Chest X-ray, PA view. Patient: 63 years old, sex M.
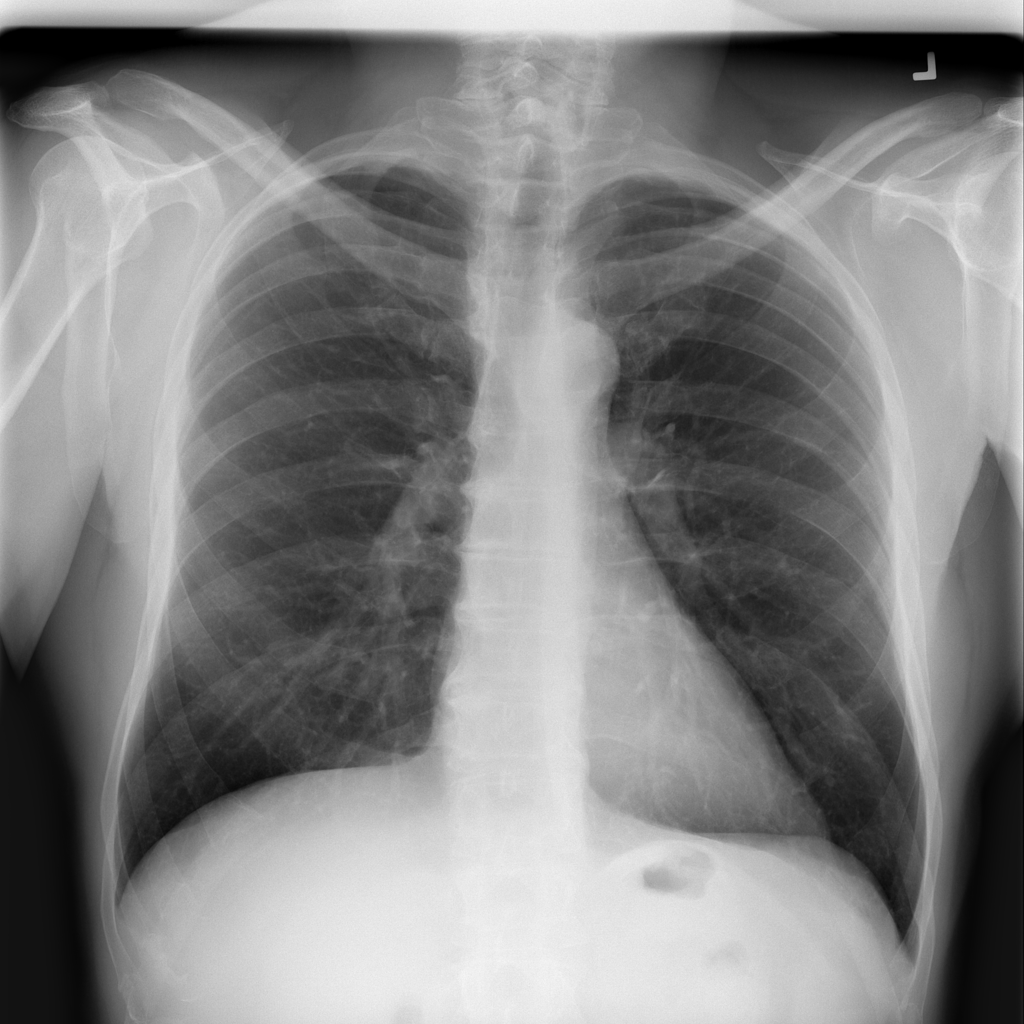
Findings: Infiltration